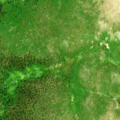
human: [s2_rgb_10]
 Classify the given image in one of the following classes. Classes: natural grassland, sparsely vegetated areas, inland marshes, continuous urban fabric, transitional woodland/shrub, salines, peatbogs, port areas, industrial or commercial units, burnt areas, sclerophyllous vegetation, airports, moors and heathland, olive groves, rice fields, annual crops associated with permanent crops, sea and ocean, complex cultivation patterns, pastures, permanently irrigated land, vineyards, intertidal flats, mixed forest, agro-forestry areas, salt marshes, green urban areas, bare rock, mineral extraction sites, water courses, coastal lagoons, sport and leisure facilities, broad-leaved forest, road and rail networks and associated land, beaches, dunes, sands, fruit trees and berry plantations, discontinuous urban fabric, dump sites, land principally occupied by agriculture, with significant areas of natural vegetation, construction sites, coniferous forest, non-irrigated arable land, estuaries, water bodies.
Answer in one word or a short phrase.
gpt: broad-leaved forest, coniferous forest, moors and heathland